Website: home-depot
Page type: customer-info-address
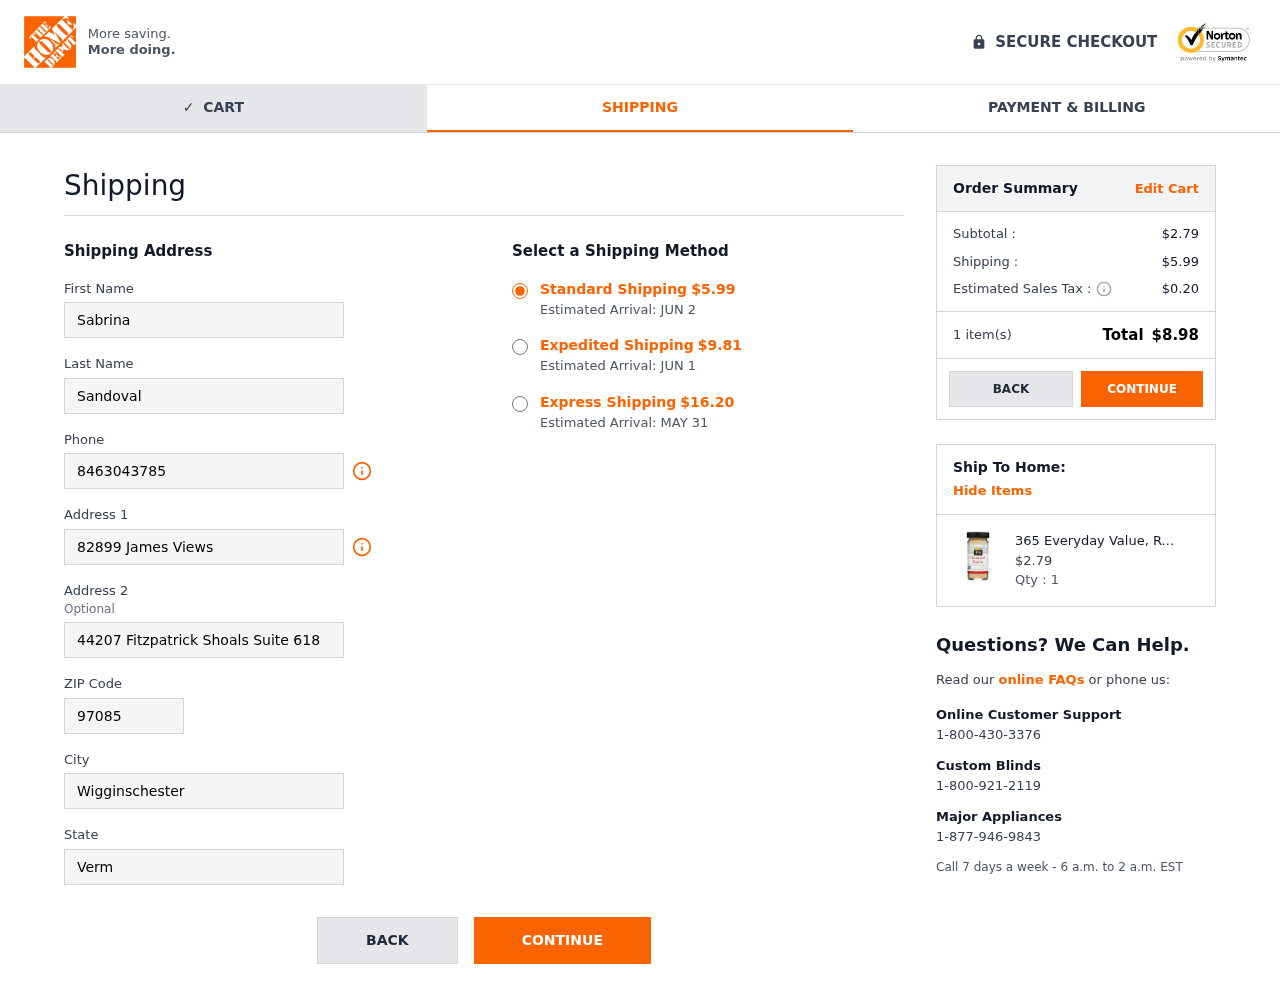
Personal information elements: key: PII_CITY
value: Wigginschester
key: PII_FIRSTNAME
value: Sabrina
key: PII_LASTNAME
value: Sandoval
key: PII_PHONE
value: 8463043785
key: PII_POSTCODE
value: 97085
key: PII_STATE
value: Vermont
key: PII_STREET
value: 82899 James Views
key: PII_STREET2
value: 44207 Fitzpatrick Shoals Suite 618
Product elements: key: PRODUCT1_NAME
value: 365 Everyday Value, Roasted Garlic, 2.8 oz
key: PRODUCT1_PRICE
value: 2.79
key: PRODUCT1_QUANTITY
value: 1
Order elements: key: ORDER_SHIPPING_COST
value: $5.99
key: ORDER_DELIVERY_DATE
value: Estimated Arrival: JUN 2
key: ORDER_SHIPPING_COST_EXPEDITED
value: $9.81
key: ORDER_DELIVERY_DATE_EXPEDITED
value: Estimated Arrival: JUN 1
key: ORDER_SHIPPING_COST_EXPRESS
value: $16.20
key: ORDER_DELIVERY_DATE_EXPRESS
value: Estimated Arrival: MAY 31
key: ORDER_SUBTOTAL
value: $2.79
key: ORDER_TAX
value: $0.20
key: ORDER_NUM_ITEMS
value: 1 item(s)
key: ORDER_TOTAL
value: $8.98